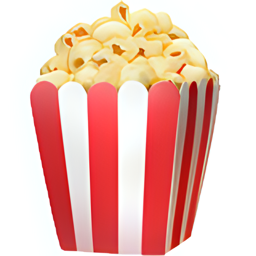
Name: popcorn
Emoji: 🍿
Group: Food & Drink
Sub-group: food-prepared